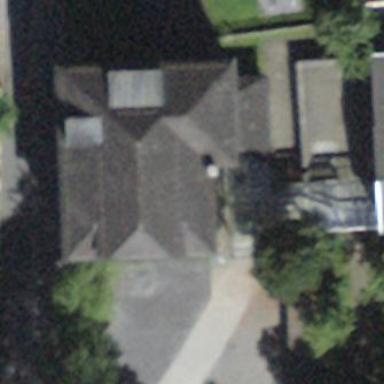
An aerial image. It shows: View of roof of building.